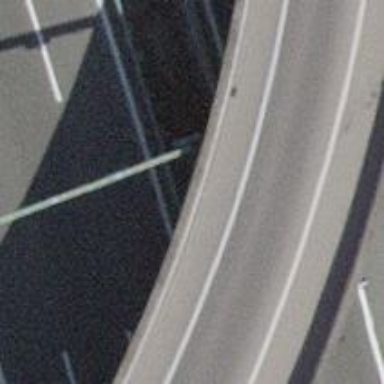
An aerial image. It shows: Gantry with traffic signals.